Question: I have something strange on a tableLayout.
In each 'tablelayout', I losing space at the bottom, as you can see on the (I've highlighted it with yellow).

Anybody have an idea ?
I try to set some value like layout_height without success.
'''
<TableLayout
android:layout_width="match_parent"
android:layout_height="0dp"
android:layout_marginBottom="0dp"
android:layout_weight="1"
android:background="@drawable/cell_shape">
<TableRow
android:layout_width="match_parent"
android:layout_height="match_parent">
<TextView
android:id="@+id/titreProgramme"
android:layout_width="match_parent"
android:layout_height="wrap_content"
android:layout_weight="1"
android:paddingLeft="5dp"
android:text="TextView"
android:textSize="16sp"
android:textStyle="bold" />
</TableRow>
<TableRow
android:layout_width="match_parent"
android:layout_height="match_parent">
<TextView
android:id="@+id/descriptionProgramme"
android:layout_width="wrap_content"
android:layout_height="wrap_content"
android:layout_marginLeft="10dp"
android:layout_weight="0.9"
android:paddingTop="15dp"
android:text="TextView"
android:textStyle="italic" />
<ImageView
android:id="@+id/IconeProgramme"
android:layout_width="200dp"
android:layout_height="50dp"
android:layout_gravity="right"
android:layout_marginRight="10dp"
android:layout_weight="0.1" />
</TableRow>
</TableLayout>
'''
This tableLayout is in a LinearLayout :
'''
<LinearLayout xmlns:android="http://schemas.android.com/apk/res/android"
xmlns:app="http://schemas.android.com/apk/res-auto"
xmlns:tools="http://schemas.android.com/tools"
android:layout_width="match_parent"
android:layout_height="match_parent"
android:layout_gravity="top"
android:layoutDirection="ltr"
android:orientation="vertical">
'''
To be easy, I don't want space after the last TableRow.
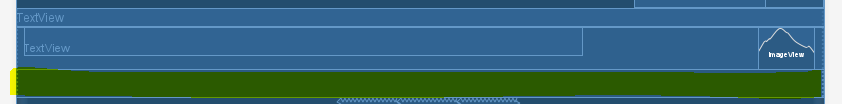
Answer: If you want your table to wrap the content exactly just change
'''
<TableLayout
android:layout_width="match_parent"
android:layout_height="0dp"
android:layout_marginBottom="0dp"
android:layout_weight="1"
'''
To
'''
<TableLayout
android:layout_width="match_parent"
android:layout_height="wrap_content"
android:layout_marginBottom="0dp"
'''